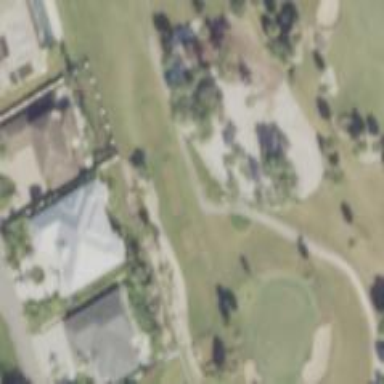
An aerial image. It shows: Golf cartpath that is also road path.